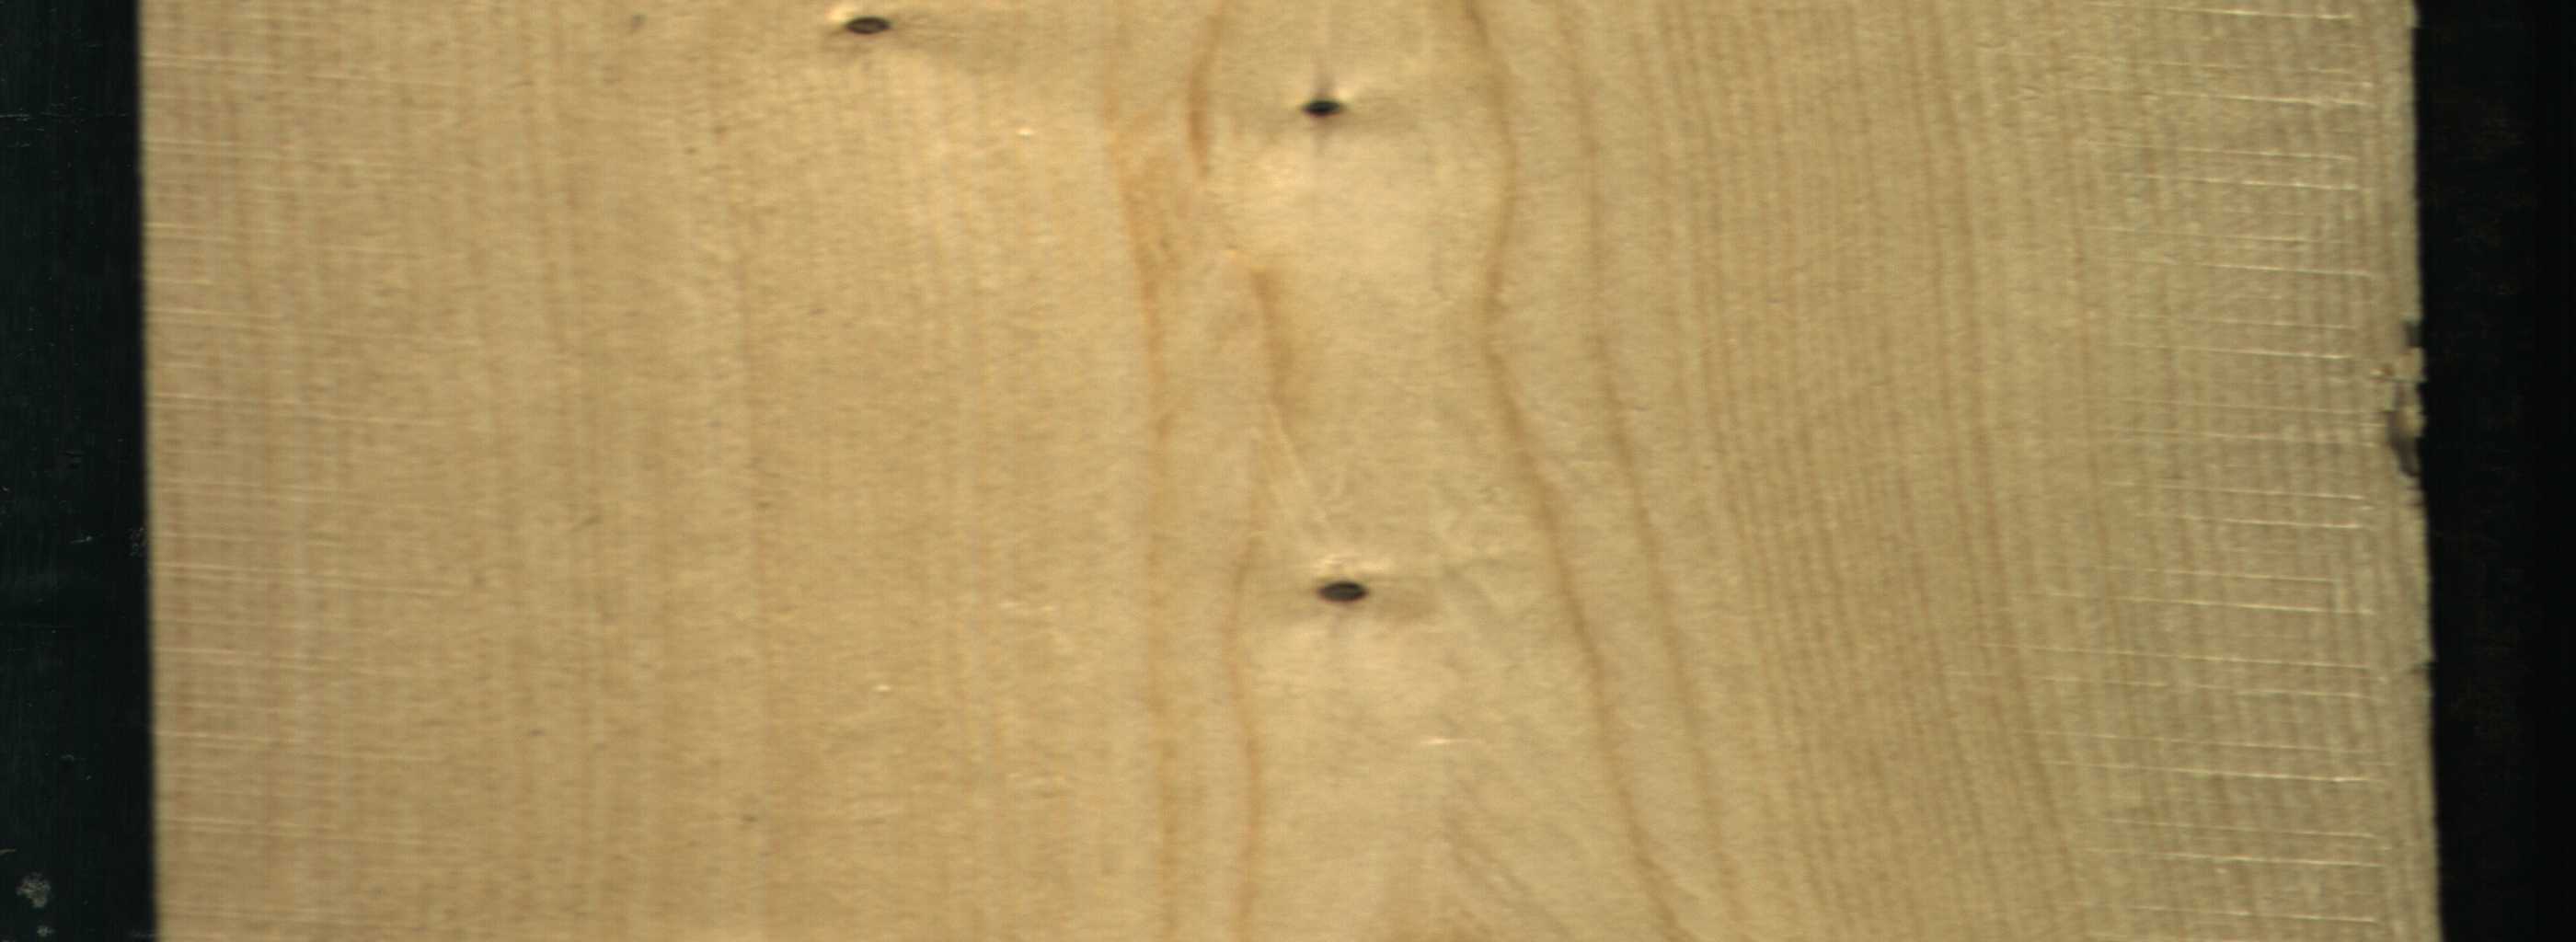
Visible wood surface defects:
Dead_Knot
Dead_Knot
Dead_Knot